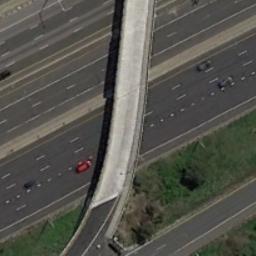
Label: overpass